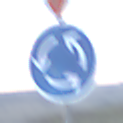
Verkehrszeichen: Kreisverkehr
Zusatzzeichen oben: VorfahrtGewaehren
Umgebung: Outdoor, Nature
Tageszeit: SunriseSunset
Wetter: PartlyCloudy
Licht: Natural
Jahreszeit: NotSpecified
Kontrast: LowContrast